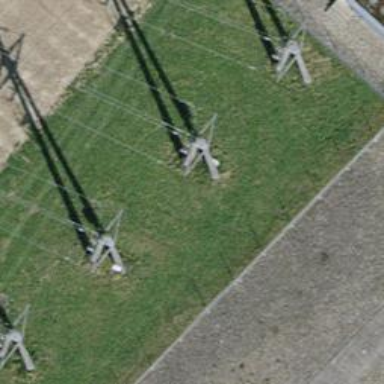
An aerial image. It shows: Power line with three cables.